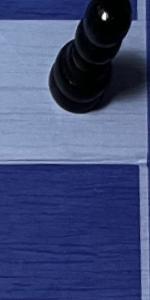
Label: Empty